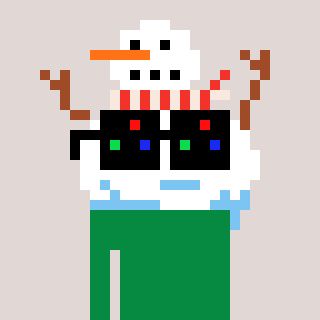
a pixel art character with square black sunglasses, a snowman-shaped head and a green-colored body on a warm background